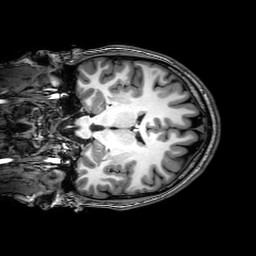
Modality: T1w
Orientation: coronal
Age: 22
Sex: male
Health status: healthy
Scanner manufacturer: philips
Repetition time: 0.008243 s
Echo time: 0.00378 s